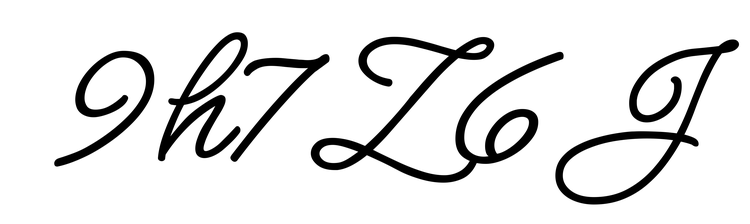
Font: MeowScript-Regular